Field crop: maize
Growth stage: 2
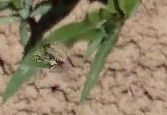
Species: maize